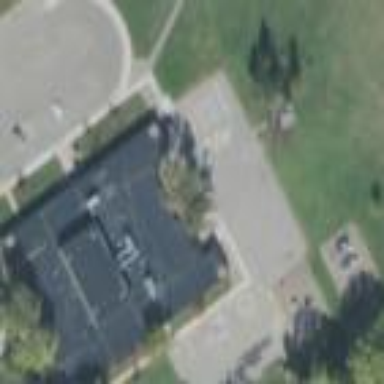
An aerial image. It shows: School building.